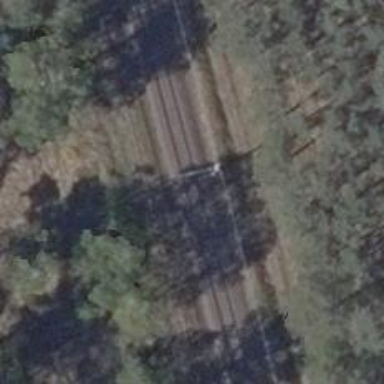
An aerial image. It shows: Milestone along the railway with catenary mast.